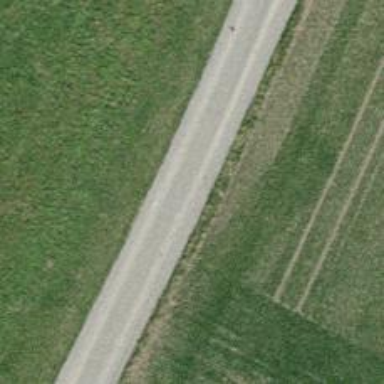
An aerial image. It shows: Unclassified road with compacted surface.